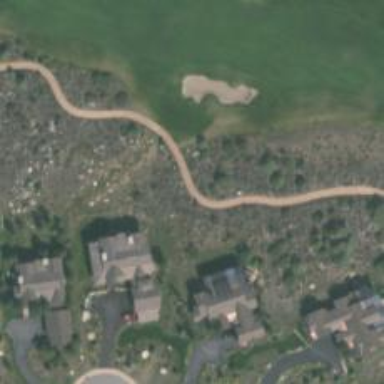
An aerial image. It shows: Path for both road and golf.